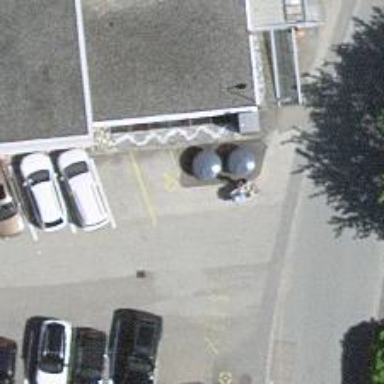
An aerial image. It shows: Disabled parking space.